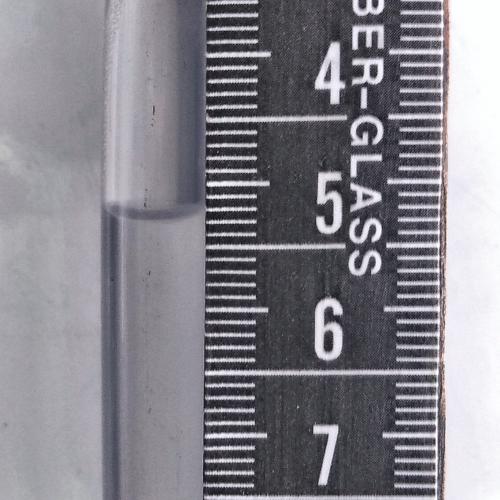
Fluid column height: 5.2 cm